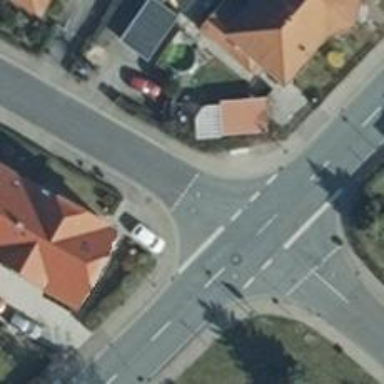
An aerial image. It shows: Tertiary road with sidewalks on both sides.